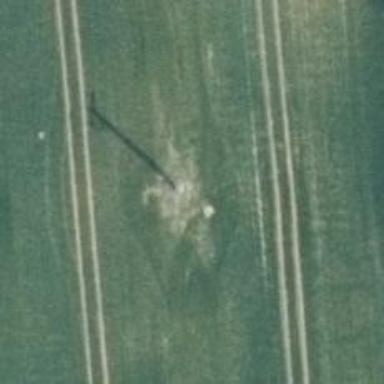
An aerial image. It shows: Power pole.